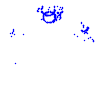
Particle: proton